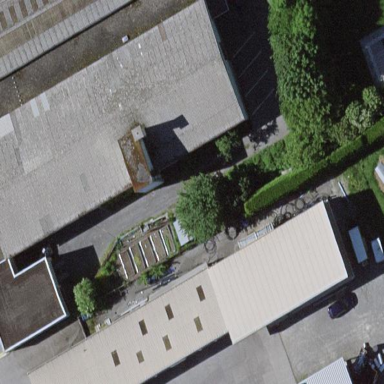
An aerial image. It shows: Industrial building.